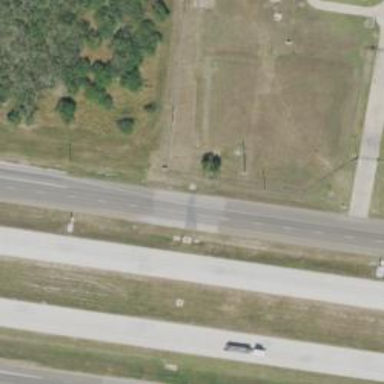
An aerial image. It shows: Tertiary road with frontage road.